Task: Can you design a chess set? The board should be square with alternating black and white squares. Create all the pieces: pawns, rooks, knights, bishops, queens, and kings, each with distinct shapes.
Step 4553:
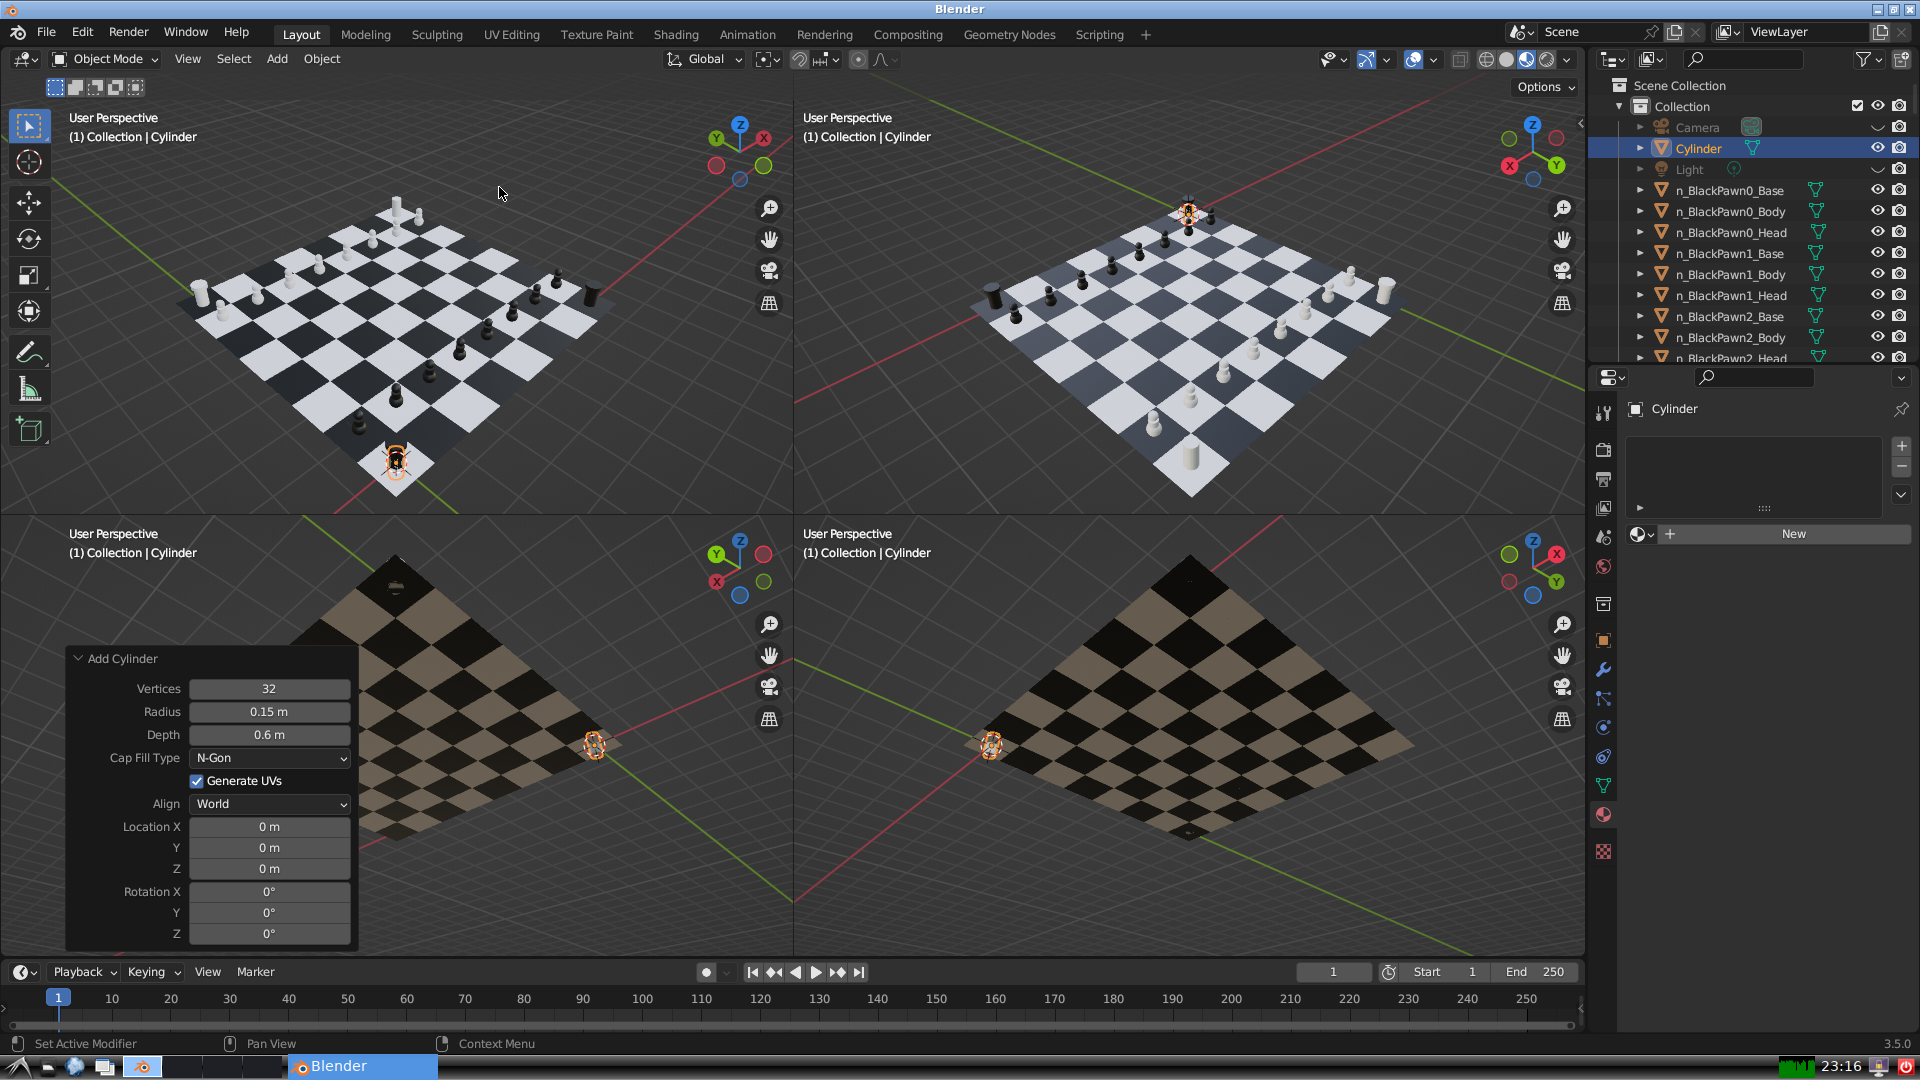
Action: {"mouse_move": [270, 708]}